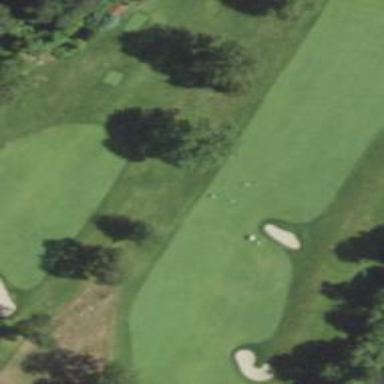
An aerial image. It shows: Grassy area designated as golf fairway.